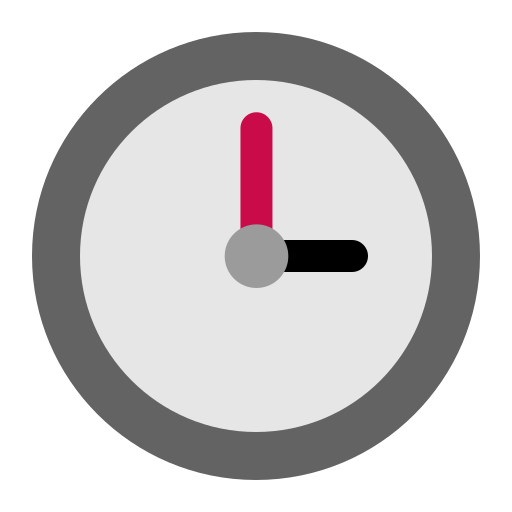
three oclock flat